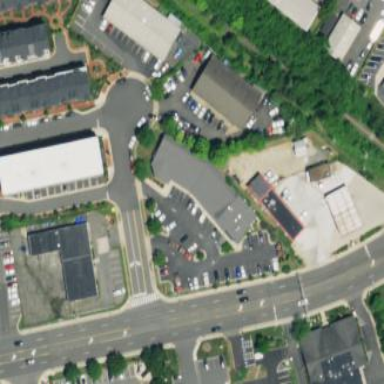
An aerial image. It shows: Retail building.